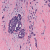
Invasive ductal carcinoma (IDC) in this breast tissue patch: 0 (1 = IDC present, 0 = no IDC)